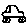
Label: car